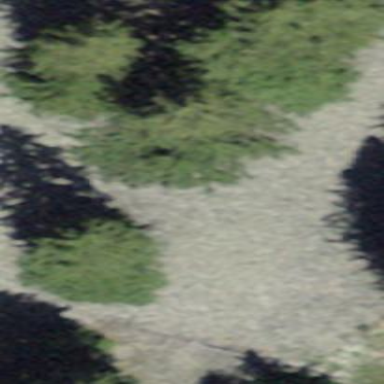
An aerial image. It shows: Forest area predominantly covered with needle-leaved trees.